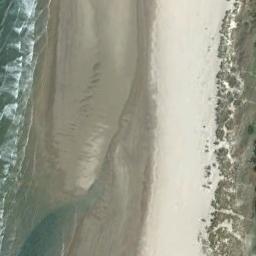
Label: beach